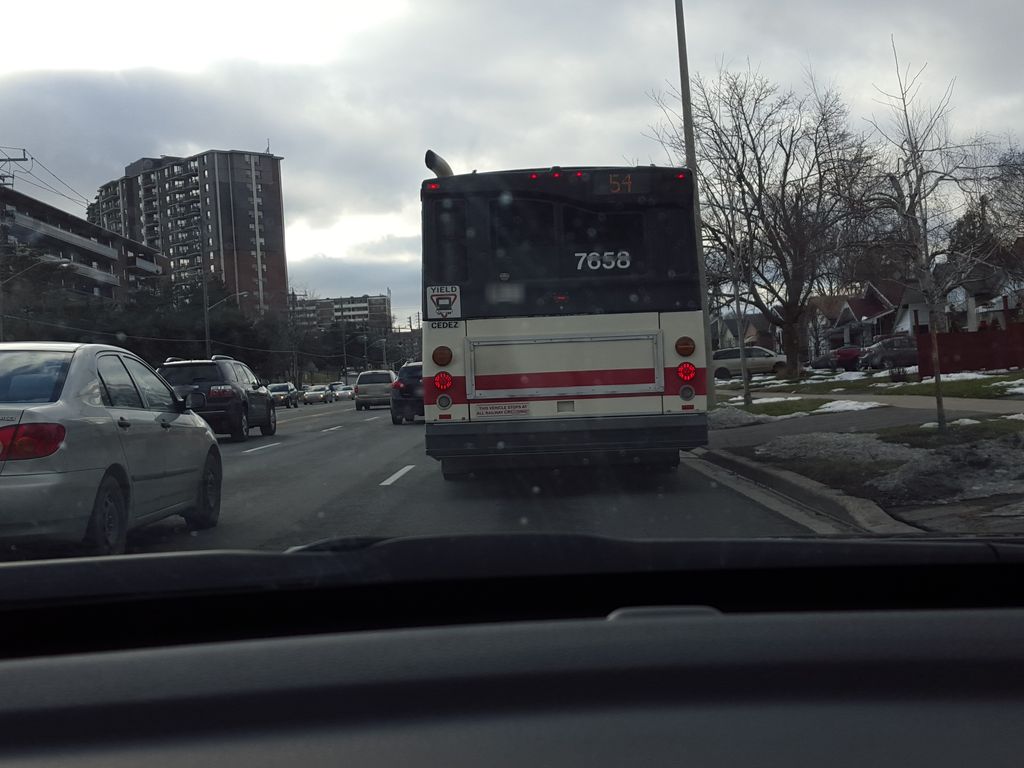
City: toronto